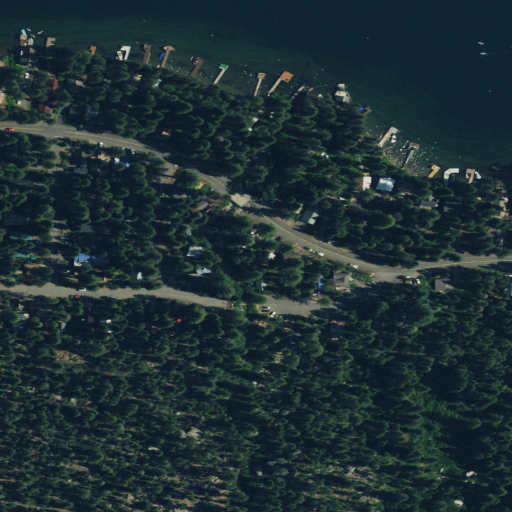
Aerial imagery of valley in California named Lakeview Canyon containing evergreen forest, open water, open development, low intensity development, high intensity development, and medium intensity development